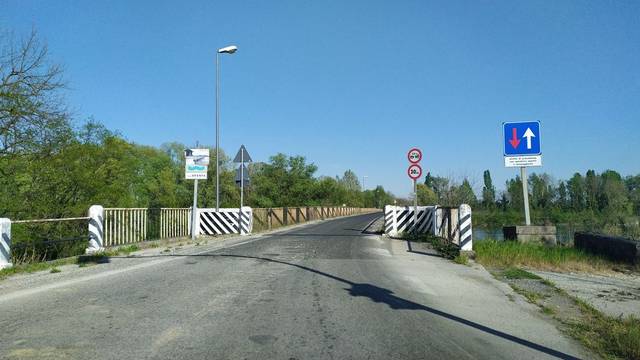
Region: Italy
Coordinates: 45.589, 11.759